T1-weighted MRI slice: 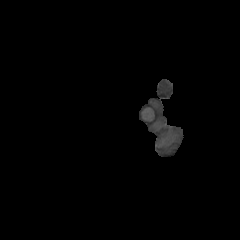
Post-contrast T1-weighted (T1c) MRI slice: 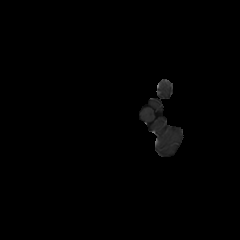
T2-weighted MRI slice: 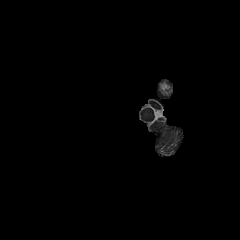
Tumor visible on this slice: no